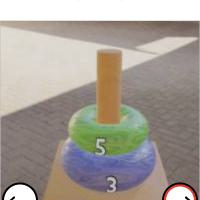
Task: sum
Answer: 8